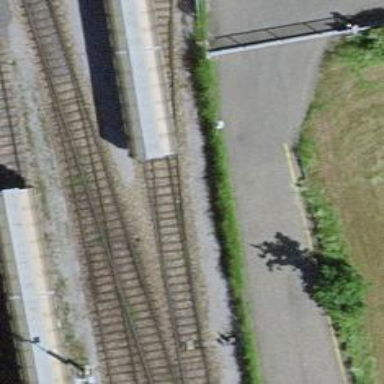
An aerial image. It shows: Railway switch.